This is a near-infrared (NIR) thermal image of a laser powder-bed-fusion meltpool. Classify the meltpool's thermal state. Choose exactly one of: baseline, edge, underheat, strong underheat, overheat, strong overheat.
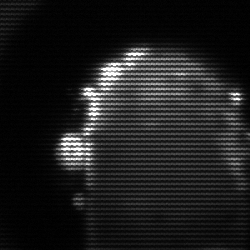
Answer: baseline